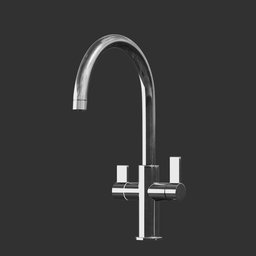
Label: appliances